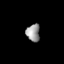
Tissue: lung
Cell type: Endothelial cells
Senescence score: 0.6375
Nuclear area (px): 232
Mean DAPI intensity: 153.914